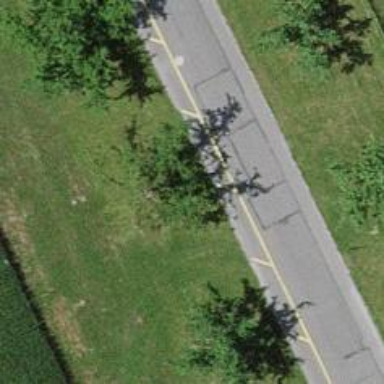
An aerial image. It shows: Avenue of deciduous broadleaved trees.